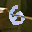
Label: 6